Question: i want to make line to look like that pic below, i tried many time and this is the current code but it gives me a different looks so is there's anything missing in my condition
'''
import javax.swing.JFrame;
import java.awt.Graphics;
import javax.swing.JPanel;
public class MainClass extends JPanel {
@Override
protected void paintComponent(Graphics g) {
super.paintComponent(g);
for (int i = 2; i < 10; i++) {
for (int x = 10; x > 1; x--) {
g.drawLine(0, 0, getWidth() / i, getHeight() / x);
g.drawLine(0, 0, getWidth() / x, getHeight() / i);
break;
}
}
}
public static void main(String[] args) {
JFrame myFrame = new JFrame();
MainClass panel = new MainClass();
myFrame.add(panel);
myFrame.setSize(400, 400);
myFrame.setLocation(100, 100);
myFrame.setVisible(true);
}
}
'''
here's the pic of my code & the wanted shape :

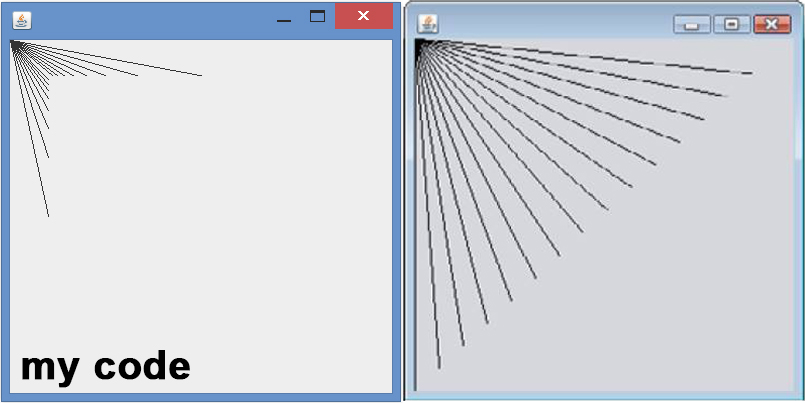
Answer: use variables for paint distance between lines and only one for
'''
import javax.swing.JPanel;
public class MainClass extends JPanel {
@Override
protected void paintComponent(Graphics g) {
super.paintComponent(g);
//variable of the begin of point
int pointIni=0;
//variable for the distance between lines
int distance=20;
//variable for the space between lines
int cntLines=20;
for (int i = 0; i < cntLines; i++)
{
g.drawLine(0, 0, pointIni, getHeight()-pointIni);
pointIni=pointIni+distance;
}
}
public static void main(String[] args) {
JFrame myFrame = new JFrame();
MainClass panel = new MainClass();
myFrame.add(panel);
myFrame.setSize(400, 400);
myFrame.setLocation(100, 100);
myFrame.setVisible(true);
}
}
'''